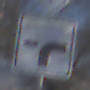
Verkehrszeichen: VerlaufVorfahrtsstrasse9
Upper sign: Vorfahrtsstrasse
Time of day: MorningAfternoon
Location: Outdoor (Nature)
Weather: PartlyCloudy
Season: Winter
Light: Natural